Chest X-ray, PA view. Patient: 24 years old, sex F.
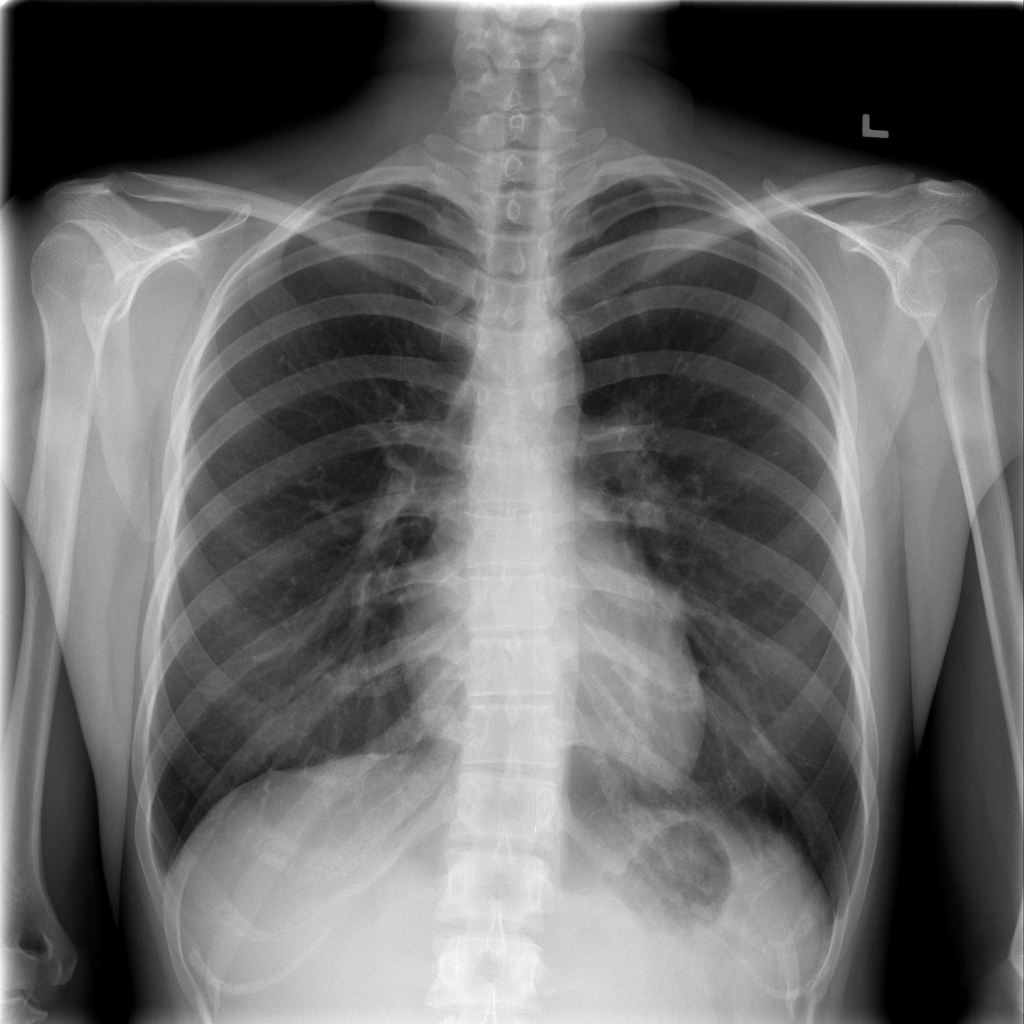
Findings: No Finding